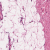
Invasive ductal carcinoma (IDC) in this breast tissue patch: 0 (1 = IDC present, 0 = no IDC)